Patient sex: M
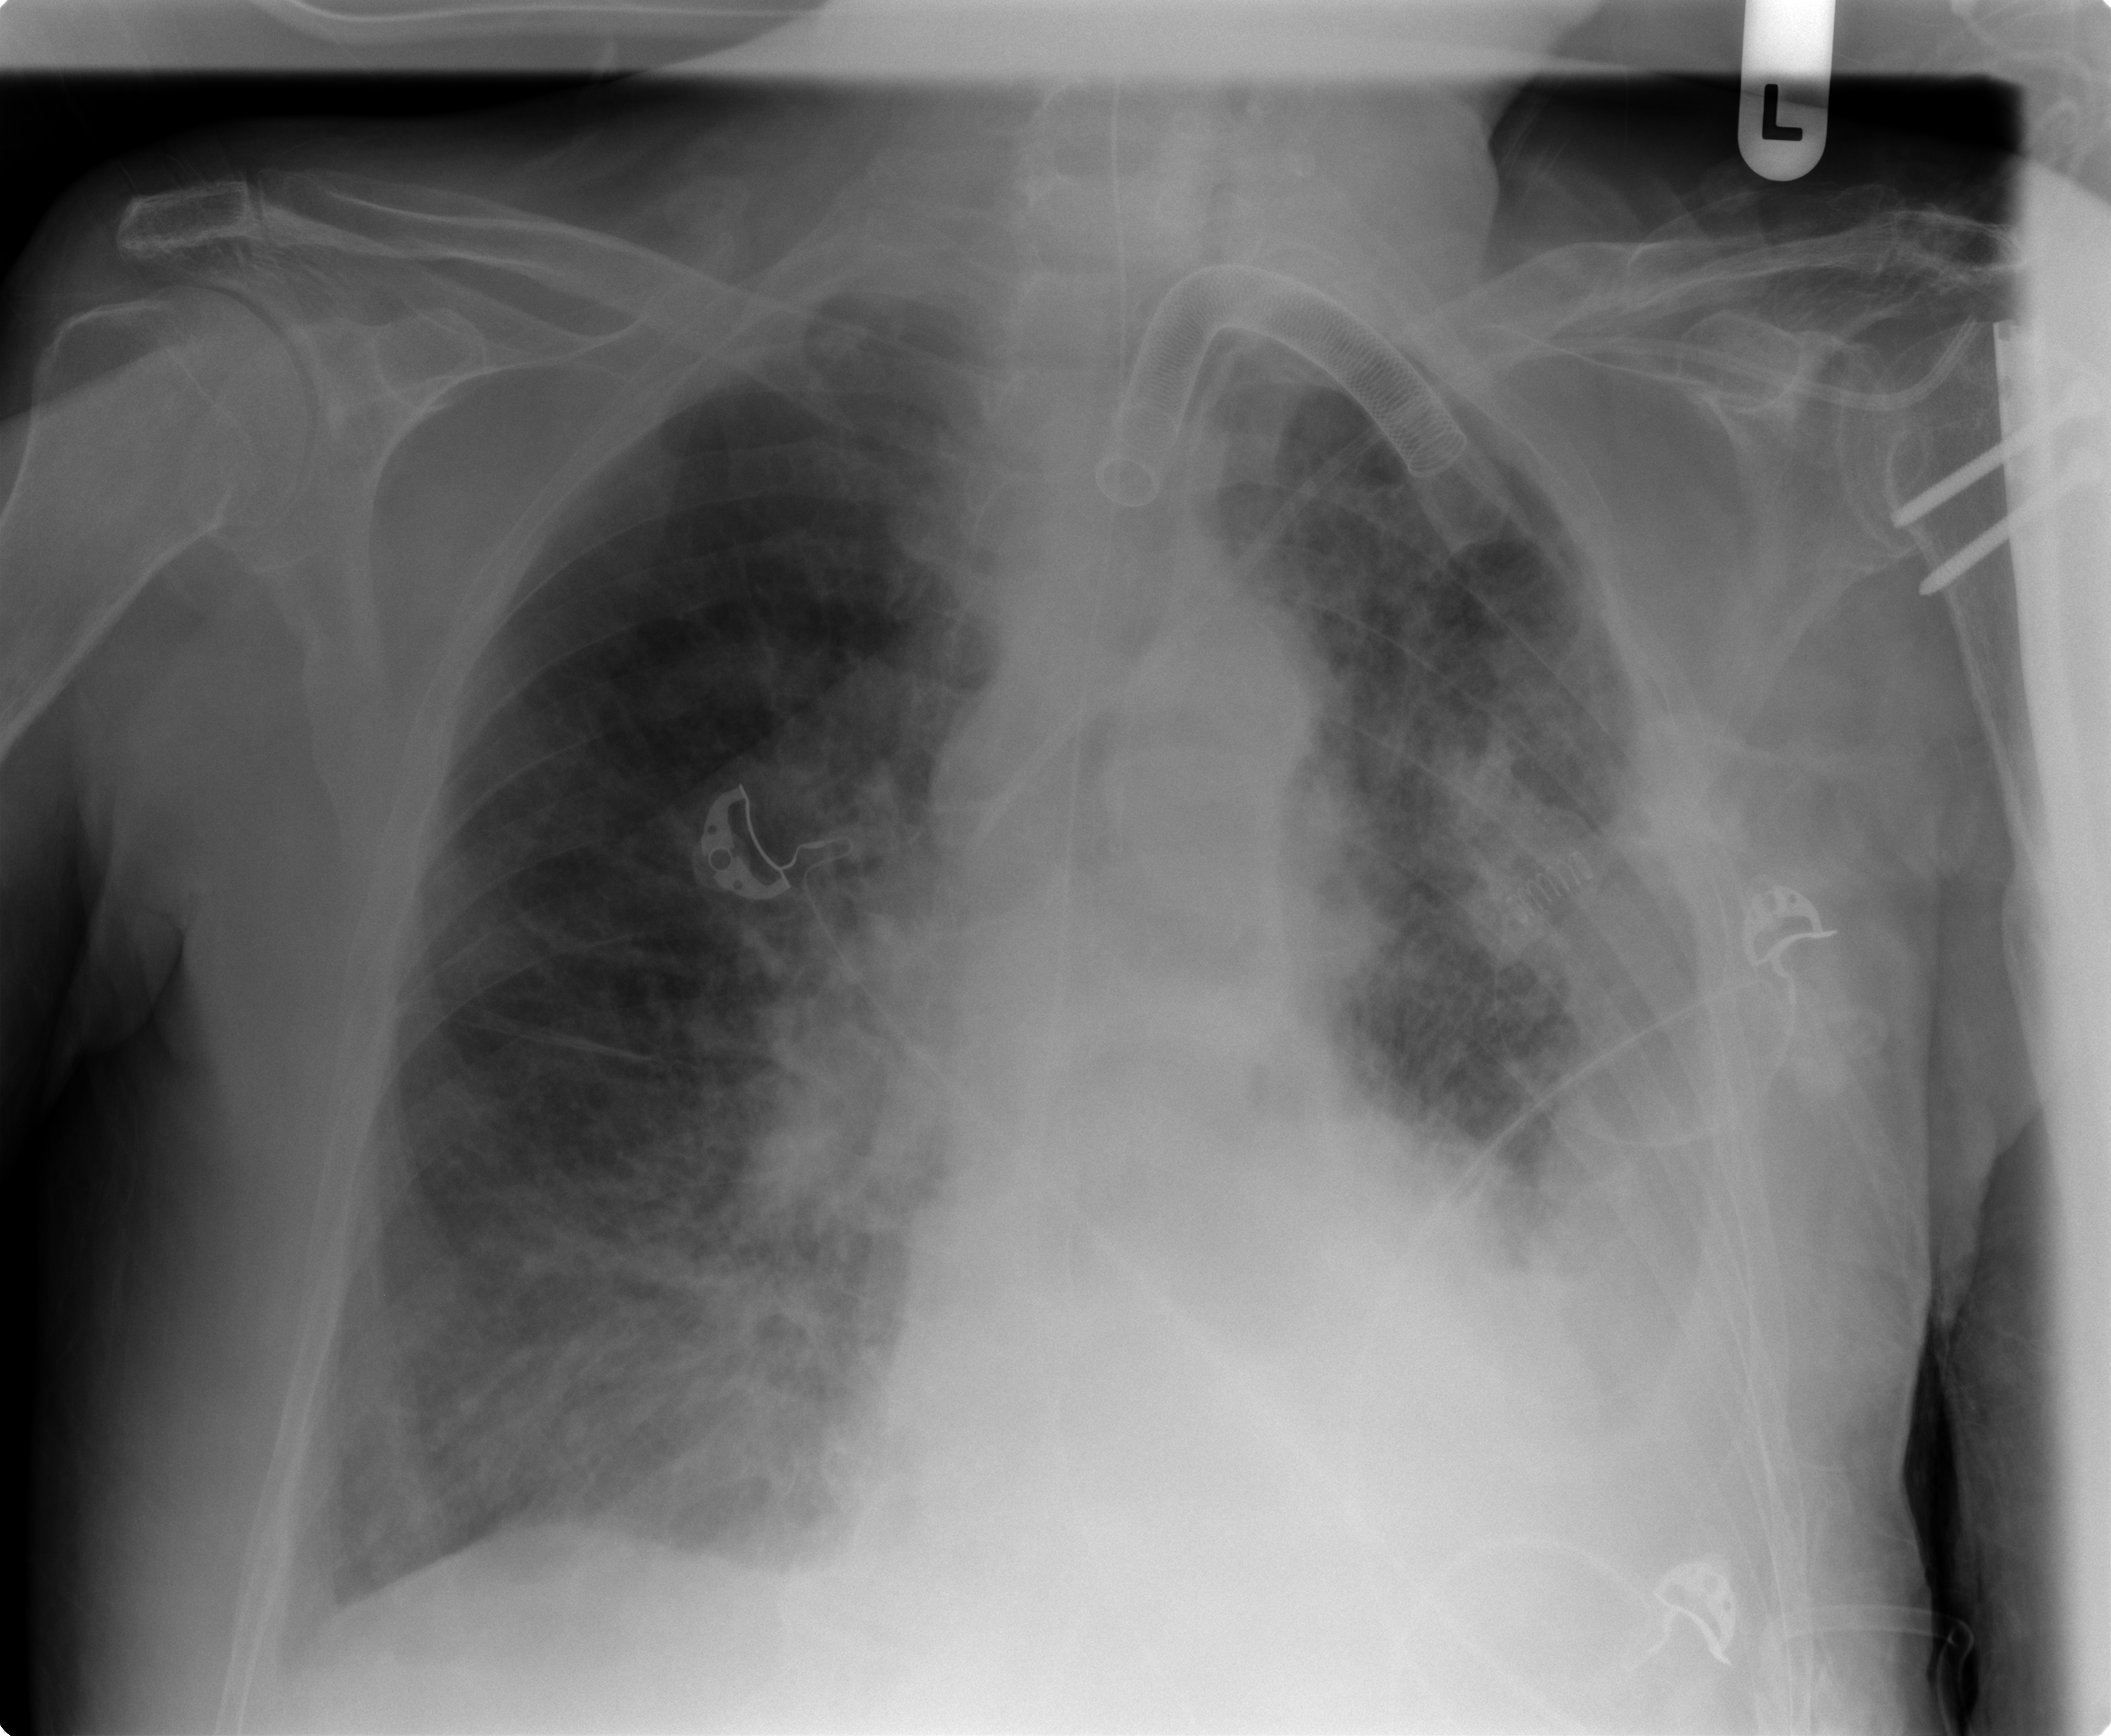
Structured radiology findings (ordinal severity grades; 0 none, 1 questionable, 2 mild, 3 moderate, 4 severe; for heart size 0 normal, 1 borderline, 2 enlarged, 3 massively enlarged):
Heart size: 0
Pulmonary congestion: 2
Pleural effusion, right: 0
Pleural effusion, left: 2
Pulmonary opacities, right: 2
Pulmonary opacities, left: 3
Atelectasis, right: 2
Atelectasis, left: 2